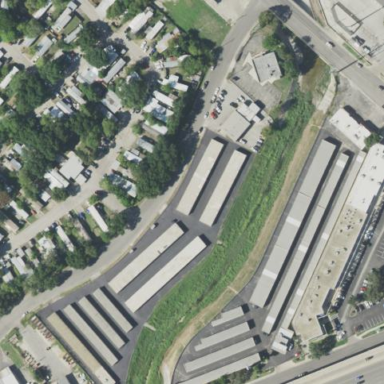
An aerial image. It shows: Storage rental facility.